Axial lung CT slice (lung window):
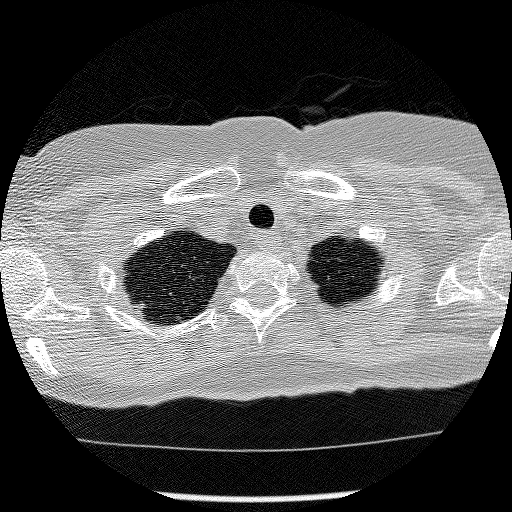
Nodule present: no